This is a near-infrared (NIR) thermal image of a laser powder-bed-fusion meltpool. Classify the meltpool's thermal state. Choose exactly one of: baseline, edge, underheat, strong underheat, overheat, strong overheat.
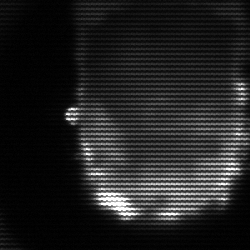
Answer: baseline